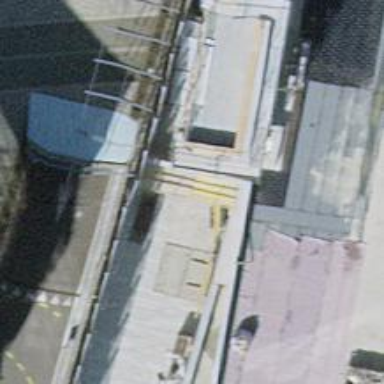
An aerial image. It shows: Parking entrance.